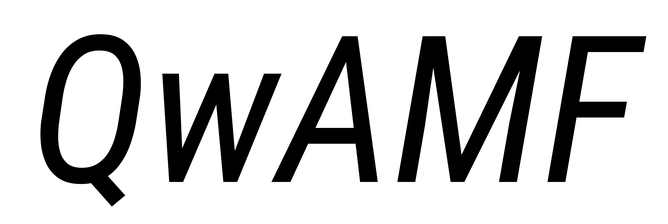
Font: Roboto-Italic_Condensed_Italic